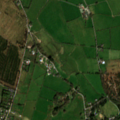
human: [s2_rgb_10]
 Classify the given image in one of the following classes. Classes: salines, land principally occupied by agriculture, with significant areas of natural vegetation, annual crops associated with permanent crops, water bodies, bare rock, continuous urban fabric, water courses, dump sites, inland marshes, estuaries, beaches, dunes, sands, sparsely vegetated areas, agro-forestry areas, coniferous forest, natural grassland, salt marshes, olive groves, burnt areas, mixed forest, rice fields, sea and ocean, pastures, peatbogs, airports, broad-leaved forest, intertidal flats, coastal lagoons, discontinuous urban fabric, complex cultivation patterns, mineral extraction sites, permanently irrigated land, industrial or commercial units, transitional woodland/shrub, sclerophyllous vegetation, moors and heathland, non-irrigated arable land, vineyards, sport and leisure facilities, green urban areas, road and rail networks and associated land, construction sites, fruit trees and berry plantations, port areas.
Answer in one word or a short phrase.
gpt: pastures, land principally occupied by agriculture, with significant areas of natural vegetation, broad-leaved forest, transitional woodland/shrub